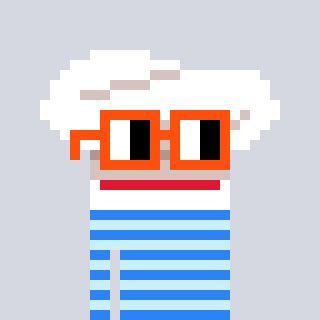
a pixel art character with square orange glasses, a chef hat-shaped head and a cold-colored body on a cool background